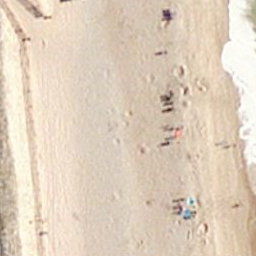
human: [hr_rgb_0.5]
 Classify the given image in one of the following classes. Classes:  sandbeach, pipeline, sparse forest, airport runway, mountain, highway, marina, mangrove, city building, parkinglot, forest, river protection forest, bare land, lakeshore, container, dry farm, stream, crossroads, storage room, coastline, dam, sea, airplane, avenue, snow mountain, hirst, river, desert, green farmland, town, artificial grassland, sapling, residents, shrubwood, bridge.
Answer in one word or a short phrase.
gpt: sandbeach